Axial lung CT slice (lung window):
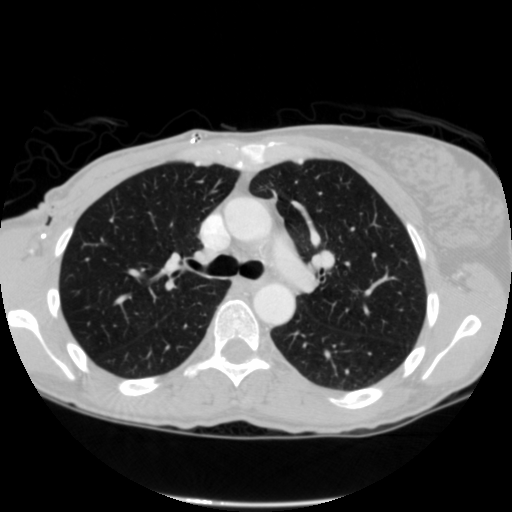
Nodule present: no